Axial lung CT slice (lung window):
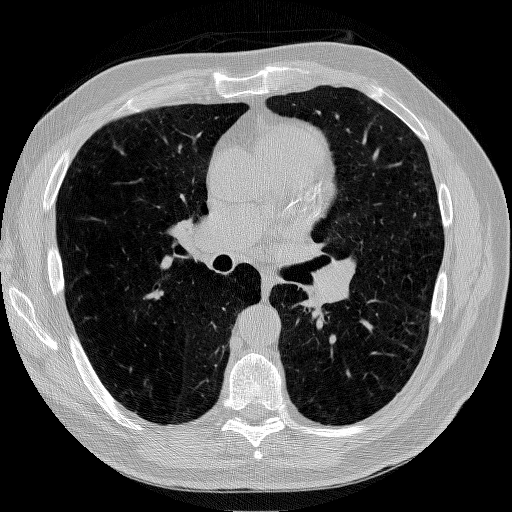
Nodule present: no